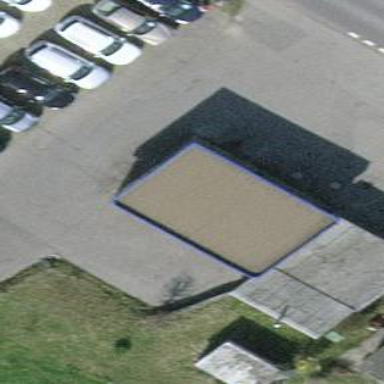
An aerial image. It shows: View of roof of building.